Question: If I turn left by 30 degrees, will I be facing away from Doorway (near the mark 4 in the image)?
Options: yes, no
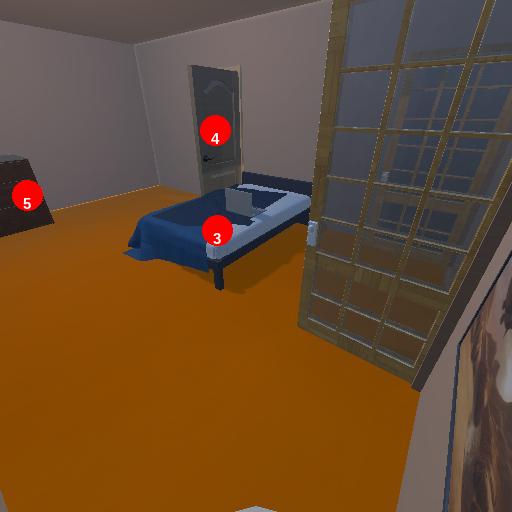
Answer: yes